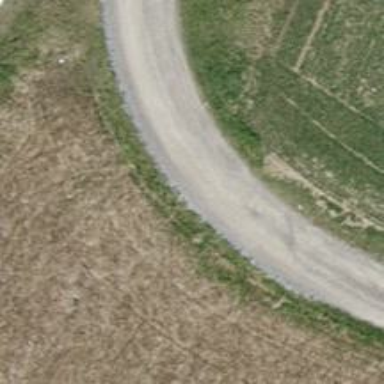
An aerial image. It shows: Track with pebblestone surface graded as grade3.